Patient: sex M, age 29
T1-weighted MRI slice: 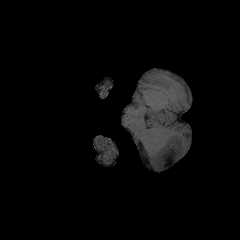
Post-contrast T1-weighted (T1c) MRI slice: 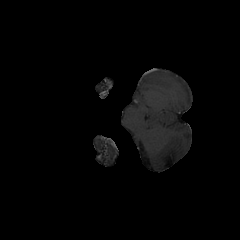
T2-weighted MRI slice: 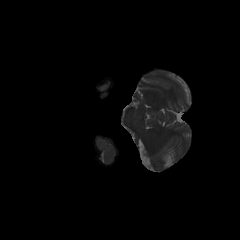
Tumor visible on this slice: no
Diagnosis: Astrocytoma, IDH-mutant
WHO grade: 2